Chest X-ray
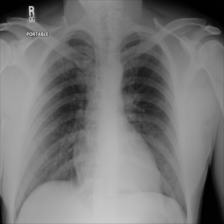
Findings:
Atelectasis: negative
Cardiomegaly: negative
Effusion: negative
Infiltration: negative
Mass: negative
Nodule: negative
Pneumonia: negative
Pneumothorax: negative
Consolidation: negative
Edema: negative
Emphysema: negative
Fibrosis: negative
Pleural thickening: negative
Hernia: negative